Interaction volume radius: 5 \u00c5
Interaction volume height: 15 \u00c5
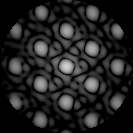
Disorder parameter: 0.0858